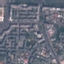
Land use / land cover class: Residential